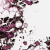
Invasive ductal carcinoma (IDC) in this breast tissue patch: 0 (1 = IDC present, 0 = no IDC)